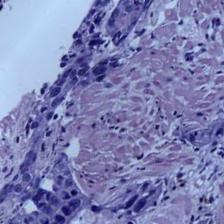
Diagnosis: OSCC